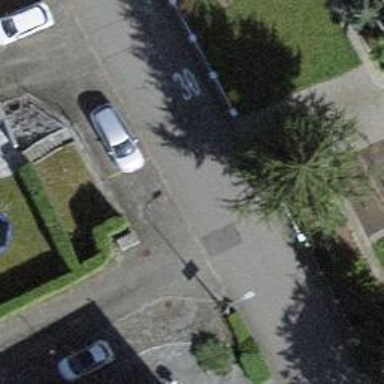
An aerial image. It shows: Alleyway designated as service road.